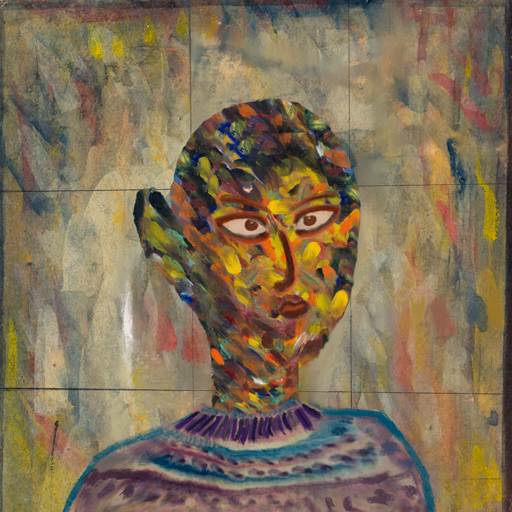
Background: GypsyMother, Head And Neck Side: An_Impression, Face Side: Roy_Bahadur, Bust: HillGirl, Hair Side: Blank, Head Accessory: Blank, Second Necklace: Blank, Necklace: HillGirl, Baby: Blank